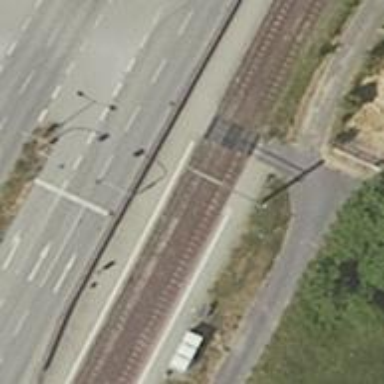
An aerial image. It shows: Tram crossing on the railway.